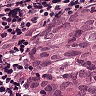
Metastatic tissue present: yes